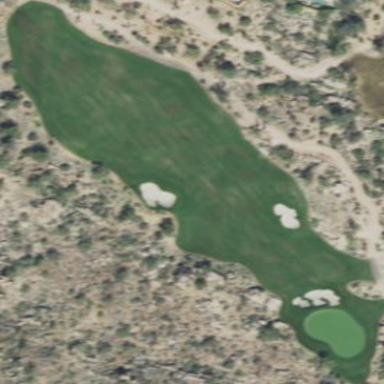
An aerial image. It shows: Rough area on grassy golf course.